Question: I'm trying to play around with div to get the item layout that I need, but I can't achieve what I'm looking for

'''
.skills-container
{
height:50px; /* something like 50px */
padding:5px;
}
.skill-pic
{
width:48px;
height:48px;
}
.skill-content
{
}
.skill-content p
{
}
.progress
{
}
'''
HTML :
'''
<div class="skills-container">
<div class="skill-pic">
<img src="img/ps.png" alt="Klematis" width="48" height="48">
</div>
<div class="skill-content">
<p>Photoshop</p>
<div class="progress">
<div class="progress-bar progress-success">
</div>
</div>
</div>
</div>
'''
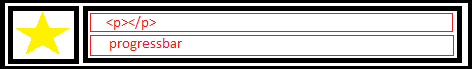
Answer: You need to add float: left; to the .skill-pic css.
EDIT: Someone also pointed out this doesn't get exactly what you need. You'll also need to add a border attribute to the css of the elements like so:
border: solid black 1px; and replace the 1px with the size of the border you need... You'll have to play with it.
Try this as your CSS: it should work and you can tweak it as such... Working JSfiddle <URL>:
'''
.skills-container
{
display:inline-block;
border: solid black 4px;
}
.skill-pic
{
margin:2px;
float:left;
width:45px;
height:45px;
}
img
{
border: solid black 3px;
height:45px;
}
.skill-content
{
height:45px;
width:200px;
border: solid black 3px;
float:left;
margin:2px 2px 2px 5px;
}
.skill-content > div
{
margin:2px;
border: solid black 1px;
}
.progress
{
margin:2px;
border: solid black 1px;
}
'''